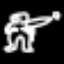
Label: frog